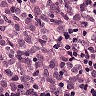
Metastatic tissue present: yes